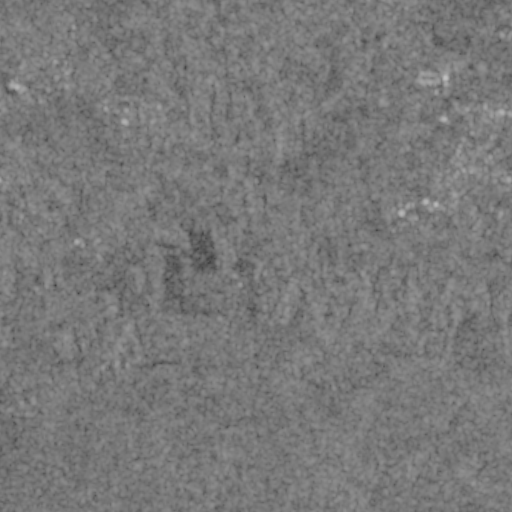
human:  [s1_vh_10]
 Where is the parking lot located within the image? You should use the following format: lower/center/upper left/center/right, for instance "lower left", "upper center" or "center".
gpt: The parking lot is located in the upper right of the image.
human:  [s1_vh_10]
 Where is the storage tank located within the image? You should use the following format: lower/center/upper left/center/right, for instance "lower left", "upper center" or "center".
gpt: The storage tank is located in the upper right of the image.
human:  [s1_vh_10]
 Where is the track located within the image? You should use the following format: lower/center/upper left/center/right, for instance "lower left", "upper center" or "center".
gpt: There is no track in the image.

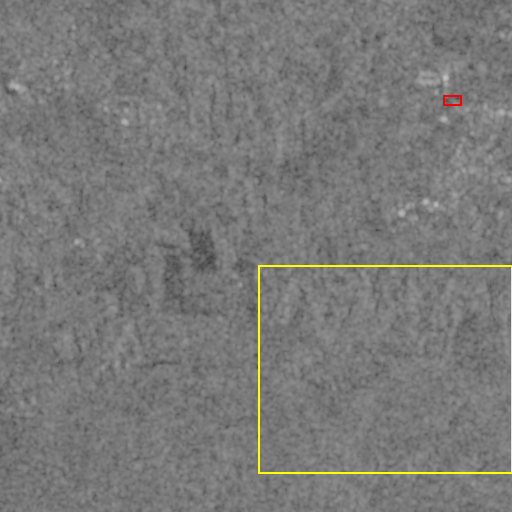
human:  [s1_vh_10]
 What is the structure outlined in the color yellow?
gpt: The structure outlined in yellow is a crop field.
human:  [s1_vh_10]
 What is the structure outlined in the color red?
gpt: The structure outlined in red is a parking lot.
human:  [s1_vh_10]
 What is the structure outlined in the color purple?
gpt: There is no purple outline.